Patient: sex F, age 71
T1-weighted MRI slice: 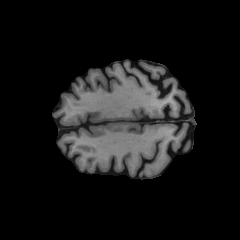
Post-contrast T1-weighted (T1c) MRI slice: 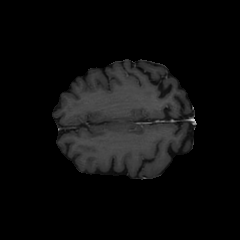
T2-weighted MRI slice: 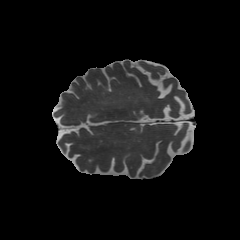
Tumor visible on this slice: no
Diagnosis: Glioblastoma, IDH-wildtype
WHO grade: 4